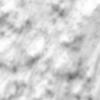
Label: no_change